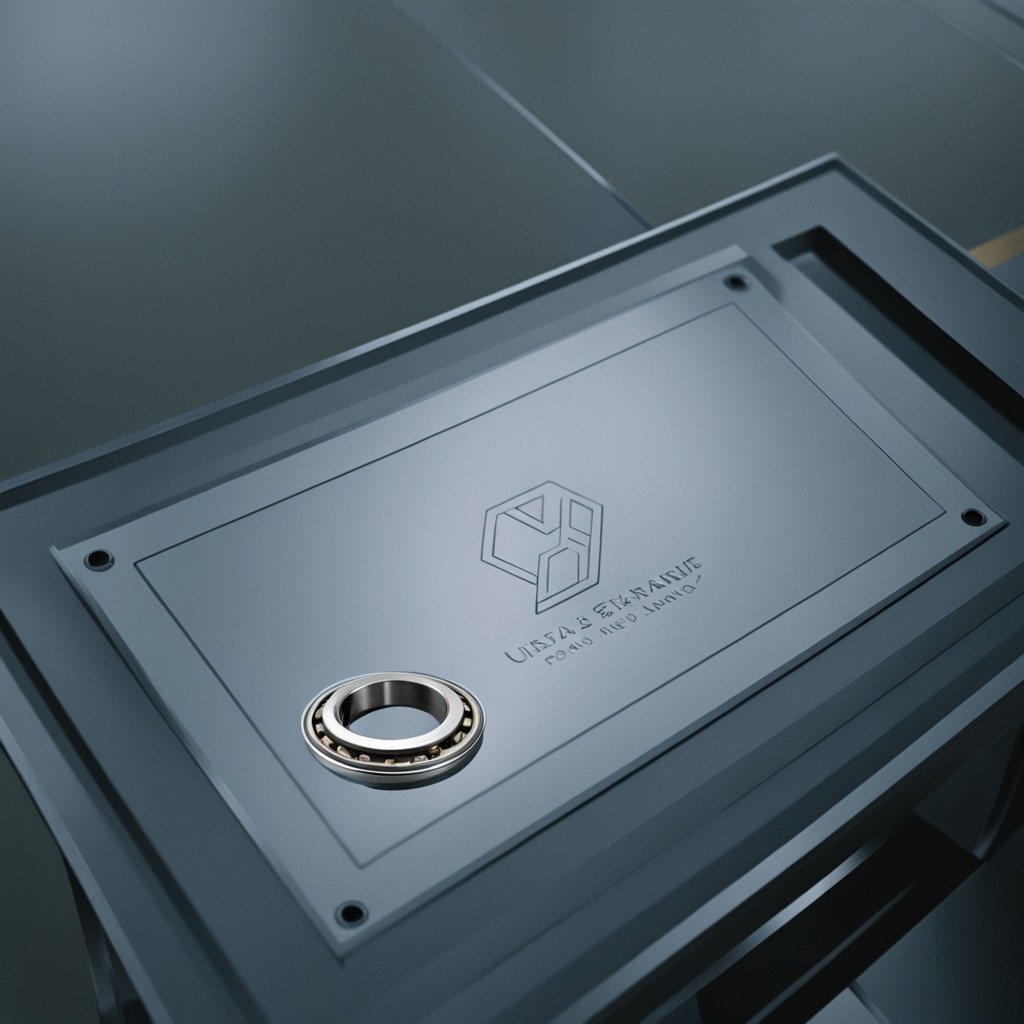
A metal ball bearing is lying on the toolbox surface in an airplane hangar workshop 8K.